Field crop: maize
Growth stage: 1
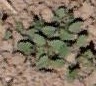
Species: convolvulus